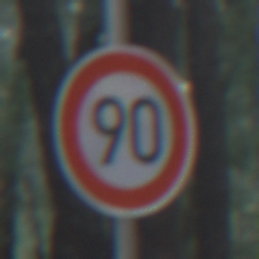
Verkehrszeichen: Geschwindigkeit90
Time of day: SunriseSunset
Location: Outdoor (Nature)
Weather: NotSpecified
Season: Autumn
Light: Natural